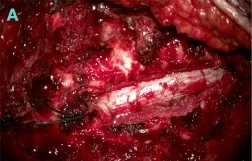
(A) An extradural component appearing before the dura opening.
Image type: medical_photograph (other_medical_photograph)